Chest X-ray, AP view. Patient: 11 years old, sex F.
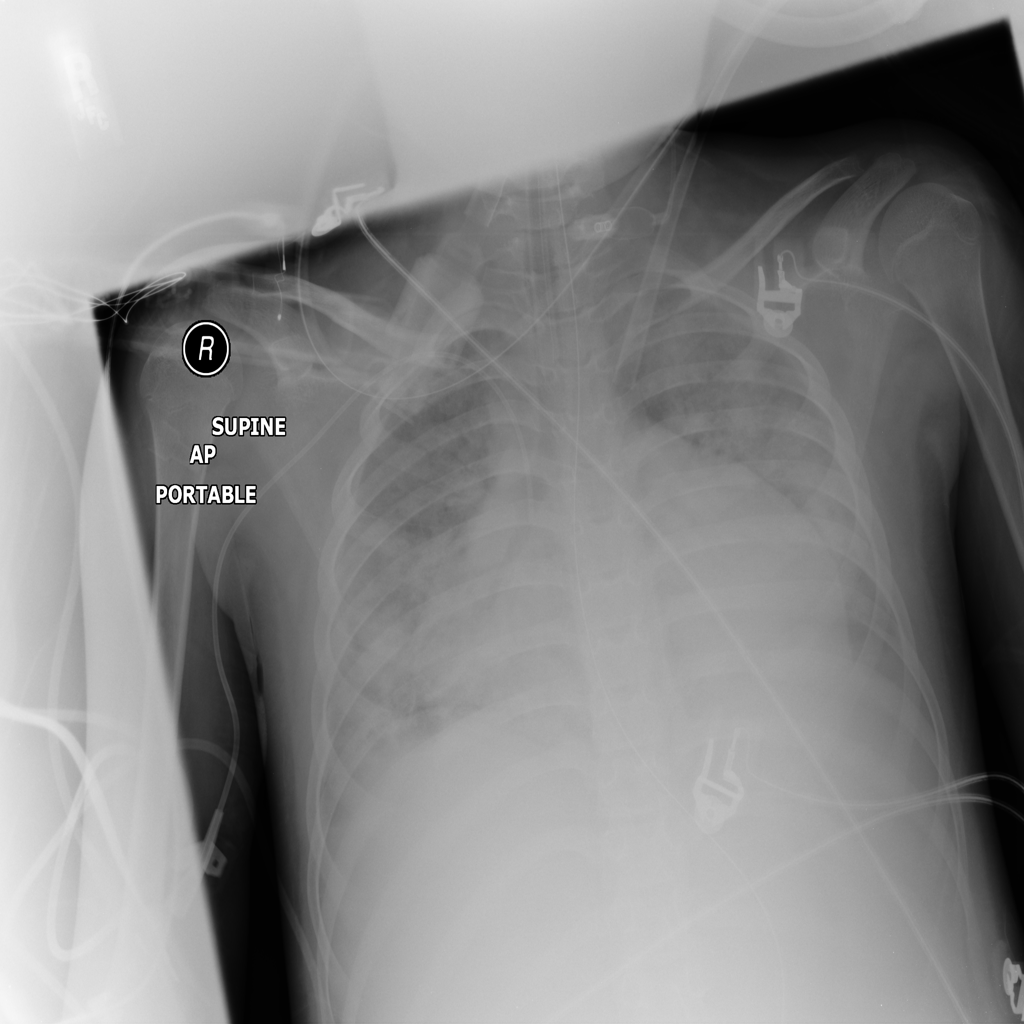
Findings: Infiltration